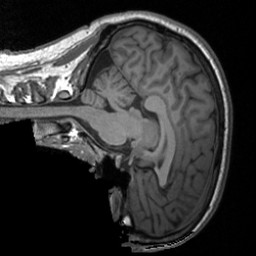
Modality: T1w
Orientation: sagittal
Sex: male
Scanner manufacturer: siemens
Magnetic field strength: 3 T
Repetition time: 1.9 s
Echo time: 0.00226 s